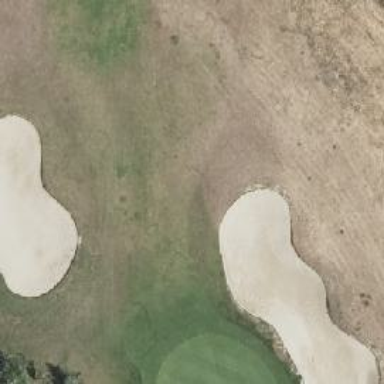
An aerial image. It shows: Bunker on golf course.